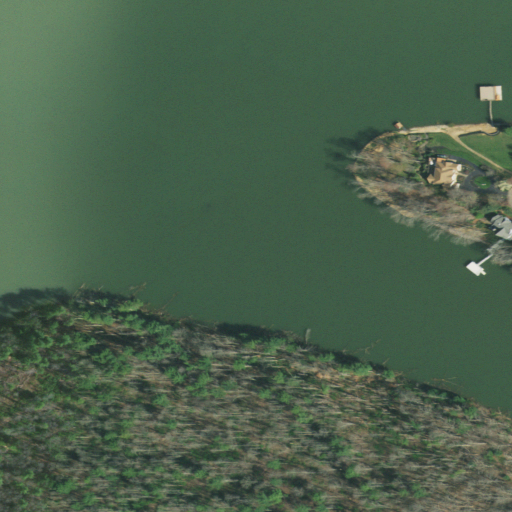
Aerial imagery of valley in Tennessee named Duncan Hollow containing open water, mixed forest, deciduous forest, evergreen forest, shrub, and open development